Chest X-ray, AP view. Patient: 58 years old, sex M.
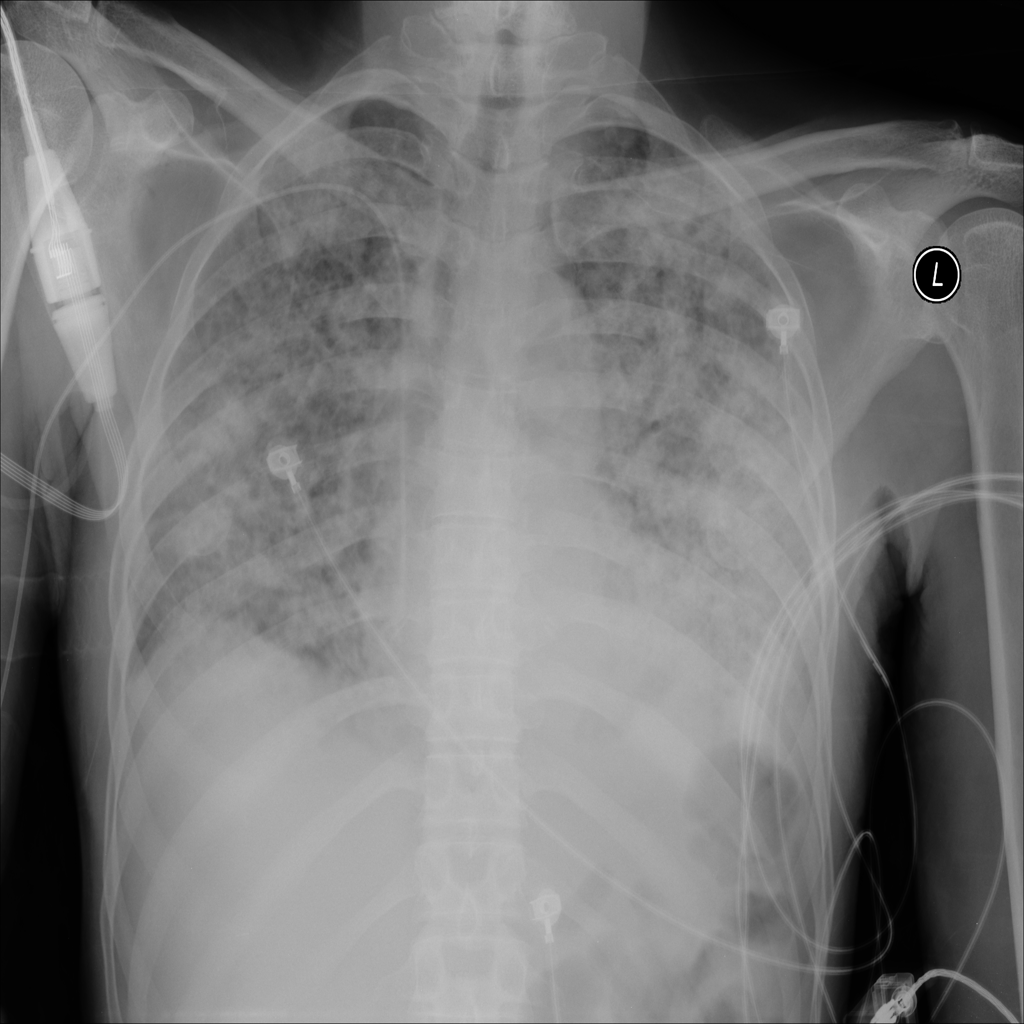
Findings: No Finding